Interaction volume radius: 10 \u00c5
Interaction volume height: 10 \u00c5
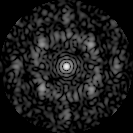
Disorder parameter: 0.6208